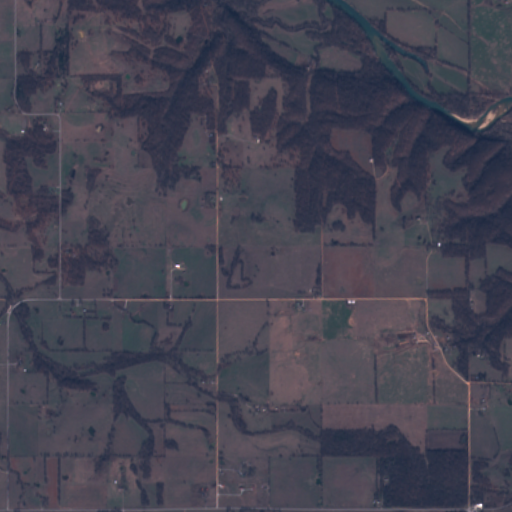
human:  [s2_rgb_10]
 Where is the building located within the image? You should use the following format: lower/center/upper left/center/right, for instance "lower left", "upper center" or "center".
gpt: The building is located in the right of the image.
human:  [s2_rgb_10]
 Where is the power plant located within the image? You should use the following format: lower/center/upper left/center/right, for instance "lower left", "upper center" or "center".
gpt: There is no power plant in the image.